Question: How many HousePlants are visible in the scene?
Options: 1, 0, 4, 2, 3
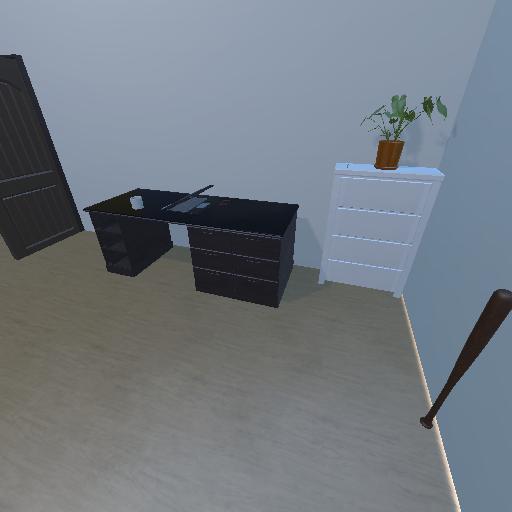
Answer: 1